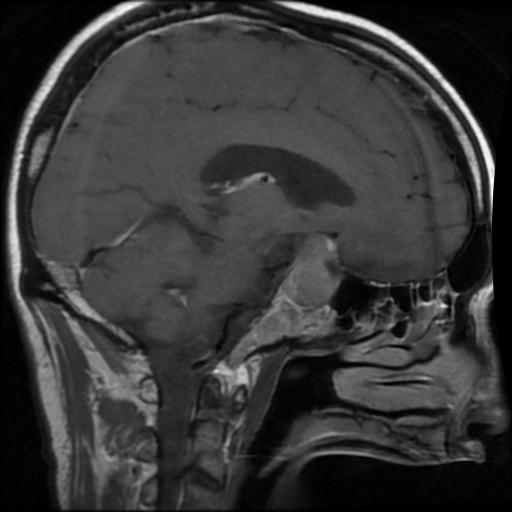
Label: pituitary